Field crop: maize
Growth stage: 2
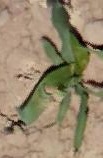
Species: maize